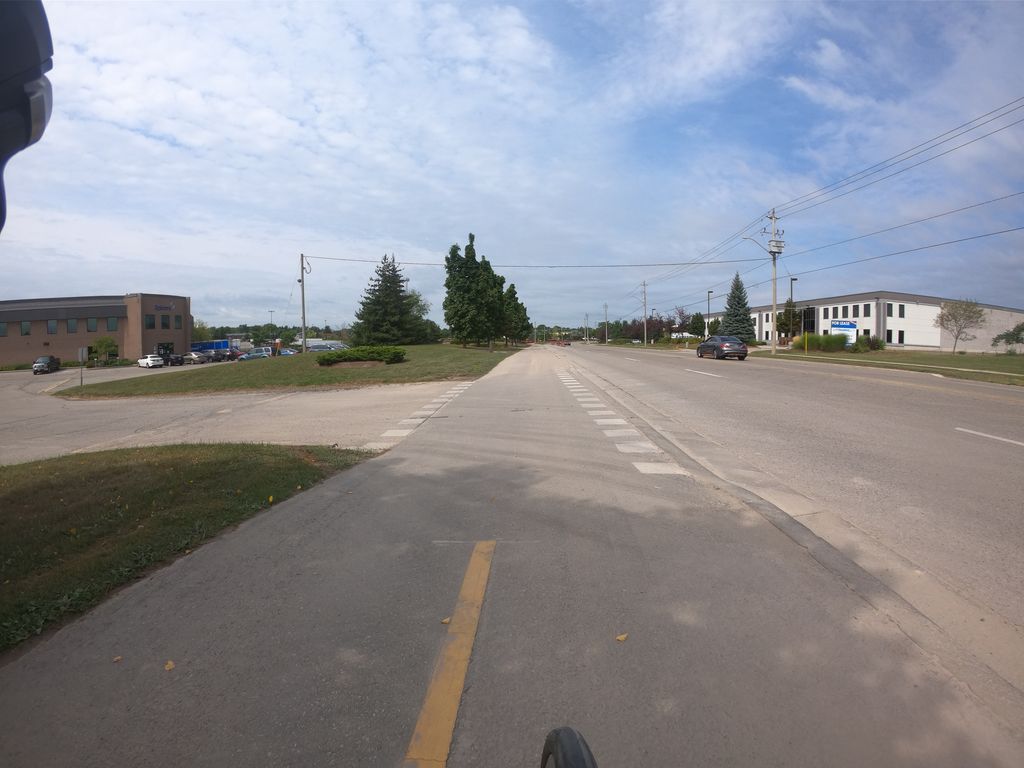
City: kitchener-waterloo